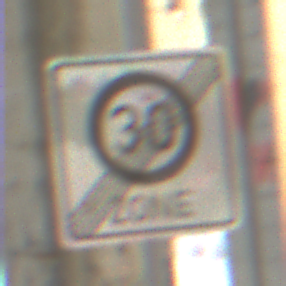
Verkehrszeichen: EndeZone30
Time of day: MorningAfternoon
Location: Roofed (Suburban)
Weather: PartlyCloudy
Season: Winter
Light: Natural